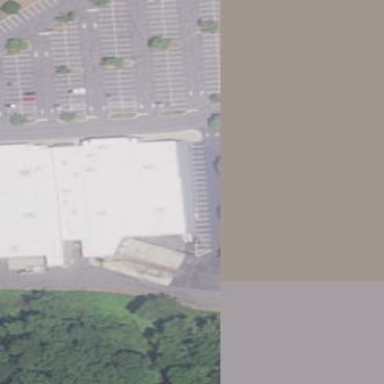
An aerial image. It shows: Retail building with trampoline park inside.